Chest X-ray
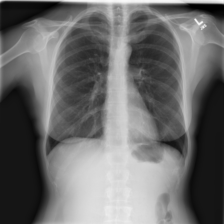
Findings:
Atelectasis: negative
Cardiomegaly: negative
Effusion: negative
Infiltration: negative
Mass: negative
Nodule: negative
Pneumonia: negative
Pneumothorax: negative
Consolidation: negative
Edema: negative
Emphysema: negative
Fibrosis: negative
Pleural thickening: negative
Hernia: negative